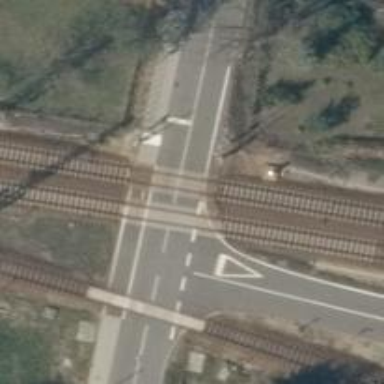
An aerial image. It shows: Level crossing along the railway with lights and saltire barriers. The crossing has double half barrier.